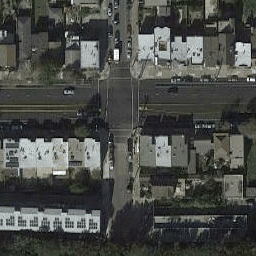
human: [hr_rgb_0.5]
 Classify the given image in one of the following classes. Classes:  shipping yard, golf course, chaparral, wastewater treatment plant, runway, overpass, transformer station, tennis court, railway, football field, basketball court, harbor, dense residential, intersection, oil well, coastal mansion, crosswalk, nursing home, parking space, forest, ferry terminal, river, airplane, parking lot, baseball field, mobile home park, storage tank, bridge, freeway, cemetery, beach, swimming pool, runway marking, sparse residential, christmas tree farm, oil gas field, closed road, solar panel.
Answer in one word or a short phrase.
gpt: intersection